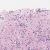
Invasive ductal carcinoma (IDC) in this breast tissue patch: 1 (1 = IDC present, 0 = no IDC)